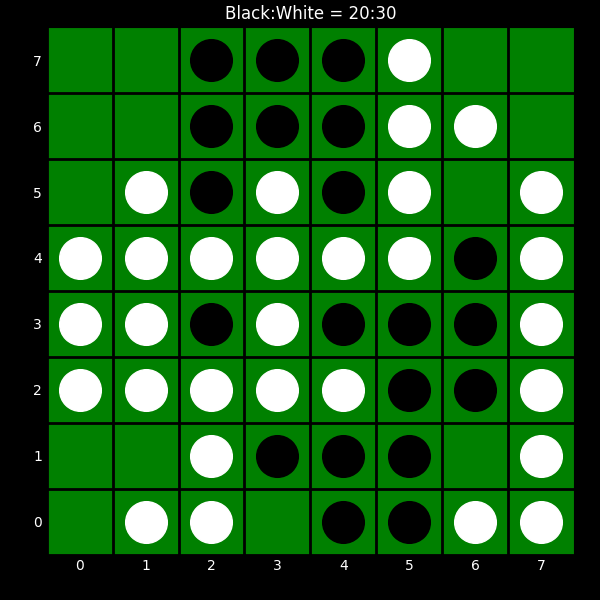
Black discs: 20
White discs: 30